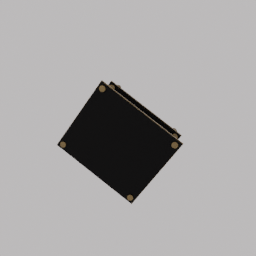
Label: furniture